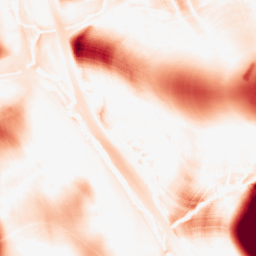
Category: morphological
Decomposition family: morphological
Decomposition parameters: operation: opening
size: 50
Upsampling method: bicubic_3x
Upsampling parameters: scale: 3
Upsampling scale: 3